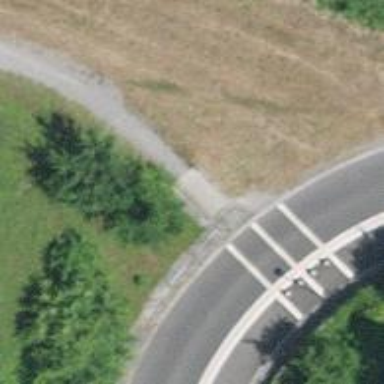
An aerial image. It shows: Kerb barrier.